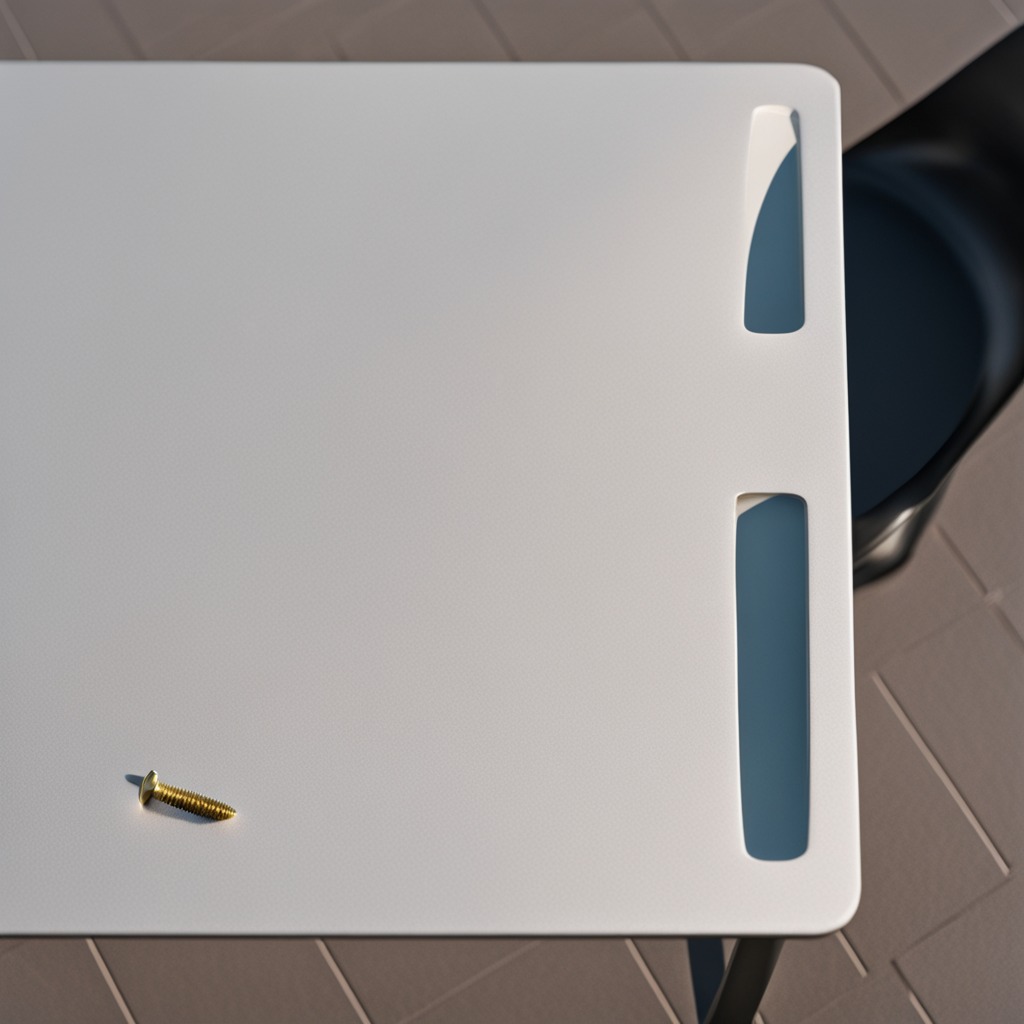
A metal screw is lying on a clean utility table in a temporary outdoor tool station.